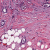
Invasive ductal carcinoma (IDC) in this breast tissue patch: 1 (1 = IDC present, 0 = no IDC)